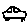
Label: car